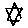
Label: star